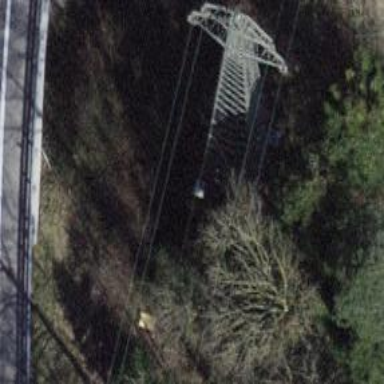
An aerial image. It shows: Power line in the image.